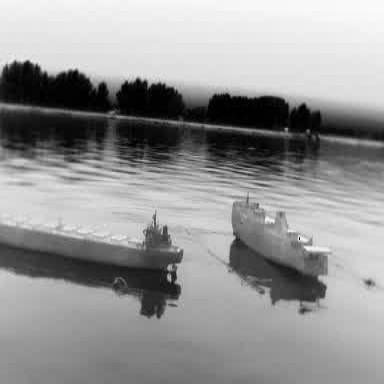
There are two objects shown in the infrared image, including a liner, and a container_ship.